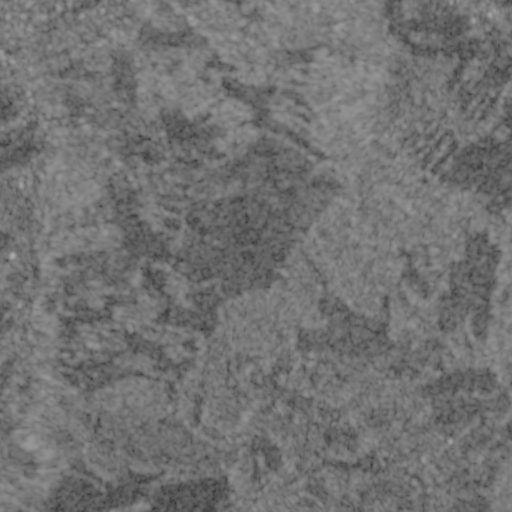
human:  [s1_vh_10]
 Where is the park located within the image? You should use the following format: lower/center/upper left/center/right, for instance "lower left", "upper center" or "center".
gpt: The park is located in the upper left of the image.
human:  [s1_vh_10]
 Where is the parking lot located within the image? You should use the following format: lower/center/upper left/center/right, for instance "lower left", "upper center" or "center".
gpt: The parking lot is located in the upper left of the image.
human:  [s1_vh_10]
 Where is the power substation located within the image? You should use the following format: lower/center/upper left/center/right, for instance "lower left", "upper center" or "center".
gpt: The power substation is located in the upper left of the image.
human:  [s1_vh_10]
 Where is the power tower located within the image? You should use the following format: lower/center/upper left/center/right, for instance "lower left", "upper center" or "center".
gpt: The power tower is located in the lower right of the image.
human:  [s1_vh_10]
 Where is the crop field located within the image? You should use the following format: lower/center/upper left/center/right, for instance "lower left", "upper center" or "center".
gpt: There is no crop field in the image.

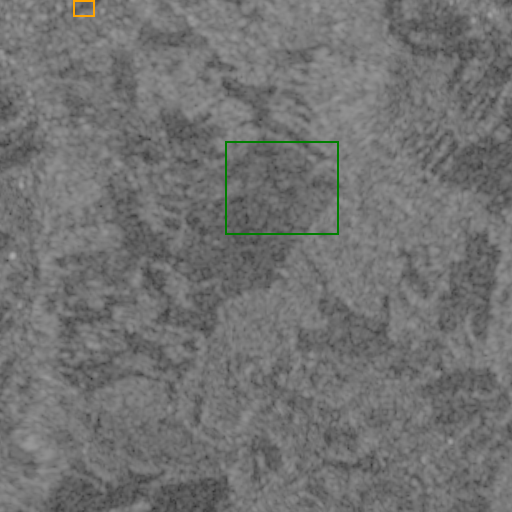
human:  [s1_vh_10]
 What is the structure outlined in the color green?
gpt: The structure outlined in green is a crop field.
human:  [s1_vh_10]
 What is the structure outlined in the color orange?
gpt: The structure outlined in orange is a park.
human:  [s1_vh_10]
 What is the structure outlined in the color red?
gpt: There is no red outline.